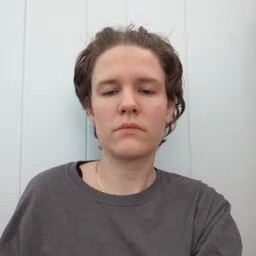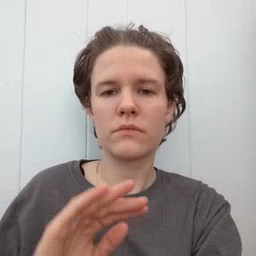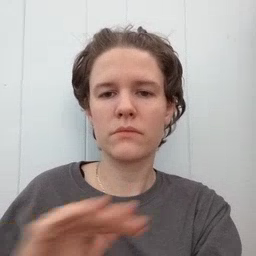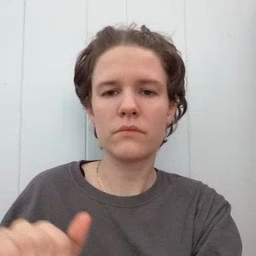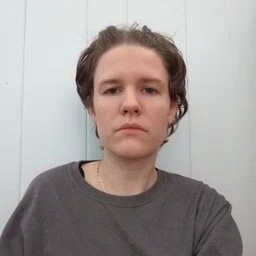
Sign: pool